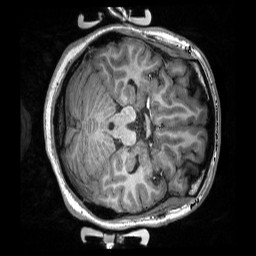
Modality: T1w
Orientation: axial
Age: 19
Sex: female